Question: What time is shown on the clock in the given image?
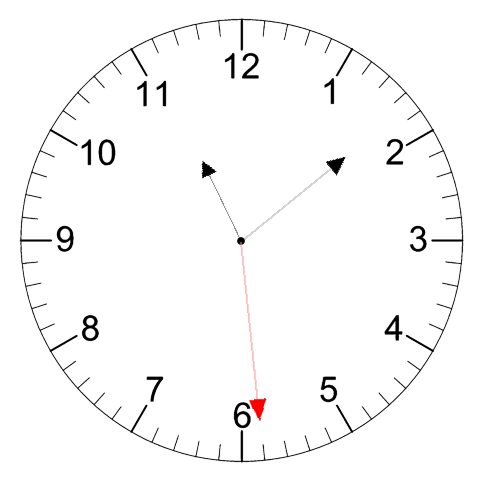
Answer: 11:08:29